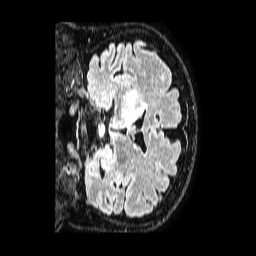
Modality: FLAIR
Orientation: coronal
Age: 55
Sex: male
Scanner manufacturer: philips
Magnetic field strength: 1.5 T
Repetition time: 4.8 s
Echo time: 0.3 s